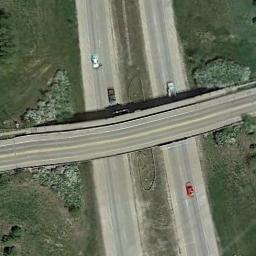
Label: overpass